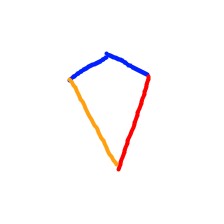
Shape: kite